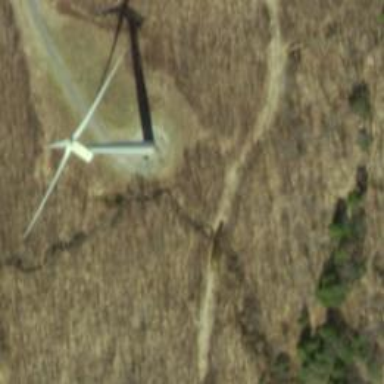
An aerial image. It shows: Wind generator in the form of horizontal axis wind turbine.